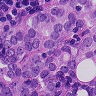
Metastatic tissue present: yes